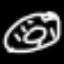
Label: donut